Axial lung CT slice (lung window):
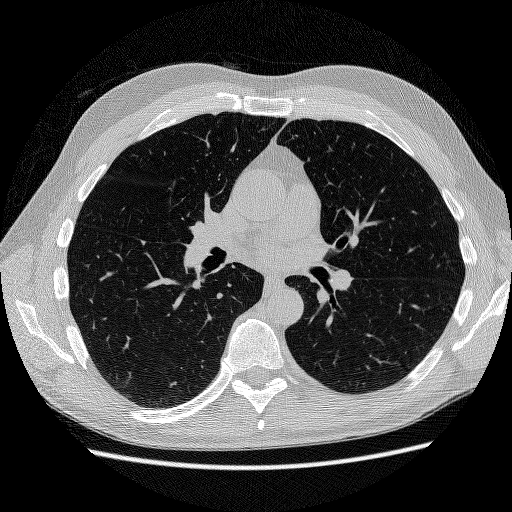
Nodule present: no